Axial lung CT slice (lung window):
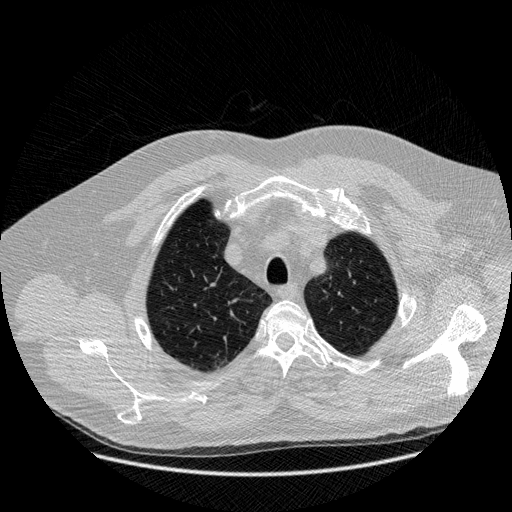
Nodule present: no